Question: I can't succeed to upload a multiple files to some FTP by batch file I made.
Also, I want to upload all files from this local directory.
'''
ftp -s:"C:utomation
ileup.bat" MYSERVER.COM
'''
'''
USERNAME
PASSWORD
ascii
cd "/public_html/reports/"
lcd "C:utomation ests\HtmlReporter"
mput *
close
quit
'''
'''
C:utomation>ftp -s:"C:utomation
ileup.bat" MYSERVER.COM
Connected to server26.000webhost.com.
220---------- Welcome to Pure-FTPd [privsep] ----------
220-You are user number 12 of 500 allowed.
220-Local time is now 07:03. Server port: 21.
220-This is a private system - No anonymous login
220 You will be disconnected after 3 minutes of inactivity.
User (MYSERVER.COM:(none)):
331 User USERNAME OK. Password required
230-OK. Current restricted directory is /
230-109 files used (1%) - authorized: 10000 files
230 14084 Kbytes used (0%) - authorized: <PHONE> Kb
ftp> ascii
200 TYPE is now ASCII
ftp> cd "/public_html/reports/"
250 OK. Current directory is /public_html/reports
ftp> lcd "C:utomation ests\HtmlReporter"
Local directory now C:utomation ests\HtmlReporter.
ftp> mput *
mput 000500de-<PHONE>-00d9-00a100f000f7.json? close
mput <PHONE>-007c-00db-00b9003c0085.json? quit
ftp>
'''

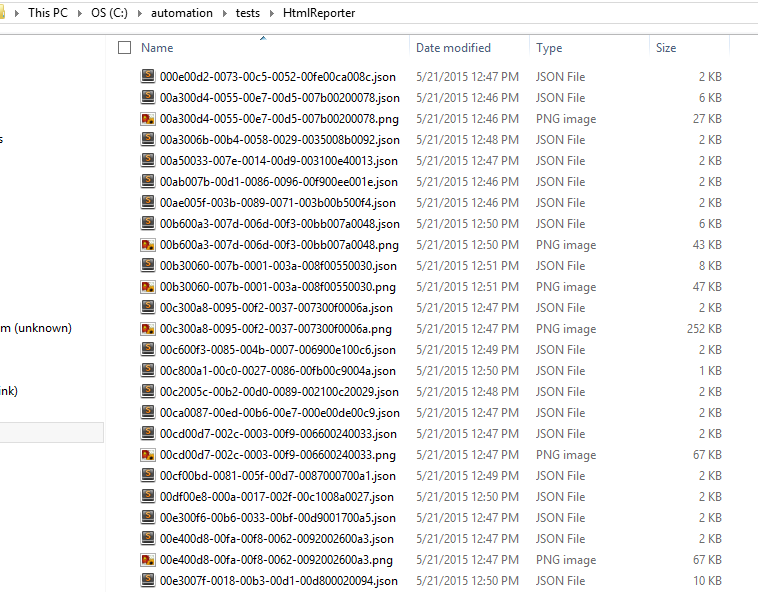
Answer: Use the <URL> to turn off transfer confirmation prompts:
> Toggles mode on and off.
Without it, tje 'ftp' uses the following commands in the script (the 'close' and the 'quit' in your case) as answers. As they are not 'y', the transfer is skipped.
---
Another option with the same effect is using the '-i' switch on the <URL>:
> : Disables interactive prompting during multiple file transfers.